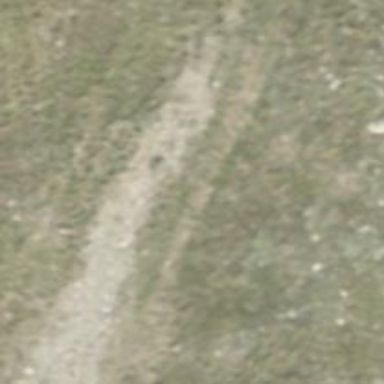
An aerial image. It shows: Unpaved track with grade5 tracktype.